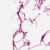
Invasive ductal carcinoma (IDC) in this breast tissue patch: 0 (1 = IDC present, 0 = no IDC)